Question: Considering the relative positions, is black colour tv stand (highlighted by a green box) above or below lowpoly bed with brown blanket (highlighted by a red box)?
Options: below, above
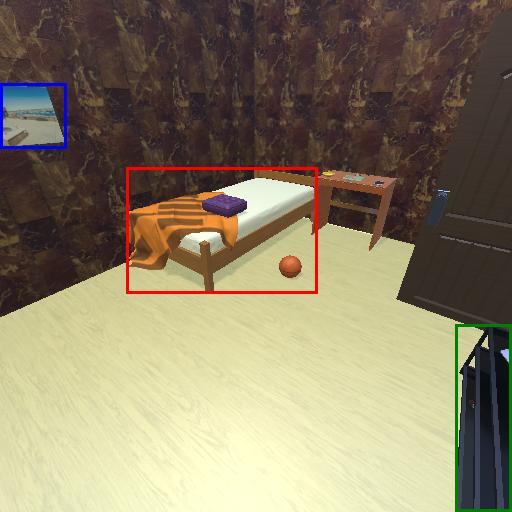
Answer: below